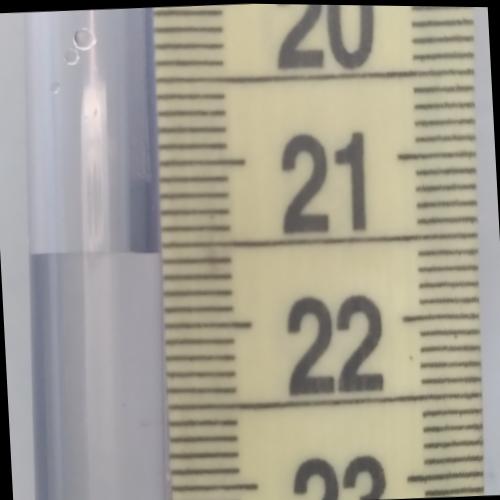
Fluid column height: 21.5 cm